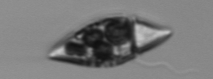
Label: Amphidinium